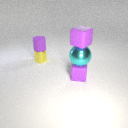
small purple rubber cube above large cyan metal sphere